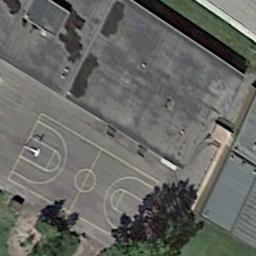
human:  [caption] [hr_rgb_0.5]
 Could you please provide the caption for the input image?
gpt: There is a basketball court on the open place .

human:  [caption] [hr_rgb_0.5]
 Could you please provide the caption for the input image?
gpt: A basketball court next to an open area and some trees beside .

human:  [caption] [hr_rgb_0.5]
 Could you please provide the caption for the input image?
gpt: There are some trees next to the basketball court on the concrete .

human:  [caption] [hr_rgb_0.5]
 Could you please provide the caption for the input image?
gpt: There is an unpainted basketball court in the lower left corner .

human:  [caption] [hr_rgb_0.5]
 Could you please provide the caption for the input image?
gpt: A vacant lot is beside the basketball court .